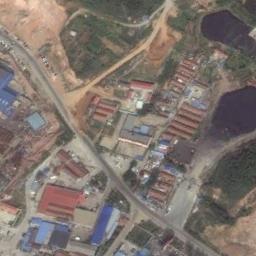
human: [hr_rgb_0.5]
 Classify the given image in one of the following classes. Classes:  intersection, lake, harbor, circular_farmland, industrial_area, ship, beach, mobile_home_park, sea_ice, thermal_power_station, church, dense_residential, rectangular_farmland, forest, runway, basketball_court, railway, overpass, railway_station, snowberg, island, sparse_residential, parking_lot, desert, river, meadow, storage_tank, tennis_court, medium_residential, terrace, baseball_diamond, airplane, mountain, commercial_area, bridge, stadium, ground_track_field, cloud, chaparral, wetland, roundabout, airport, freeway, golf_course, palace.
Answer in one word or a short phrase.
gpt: industrial_area